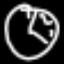
Label: clock